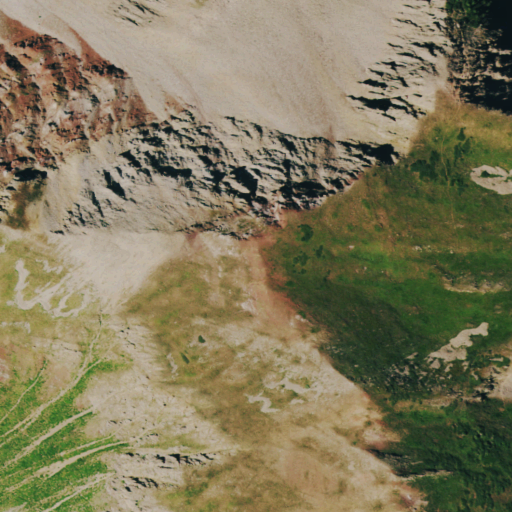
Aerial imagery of mountain in Colorado named Harts Peak containing grassland, barren land, and evergreen forest